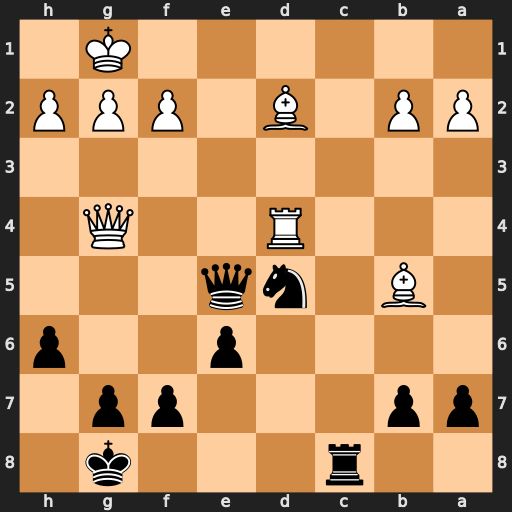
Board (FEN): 2r3k1/pp3pp1/4p2p/1B1nq3/3R2Q1/8/PP1B1PPP/6K1
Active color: b
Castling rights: -
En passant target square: -
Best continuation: Nf6 Qf4 Qxb5